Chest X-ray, AP view. Patient: 66 years old, sex M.
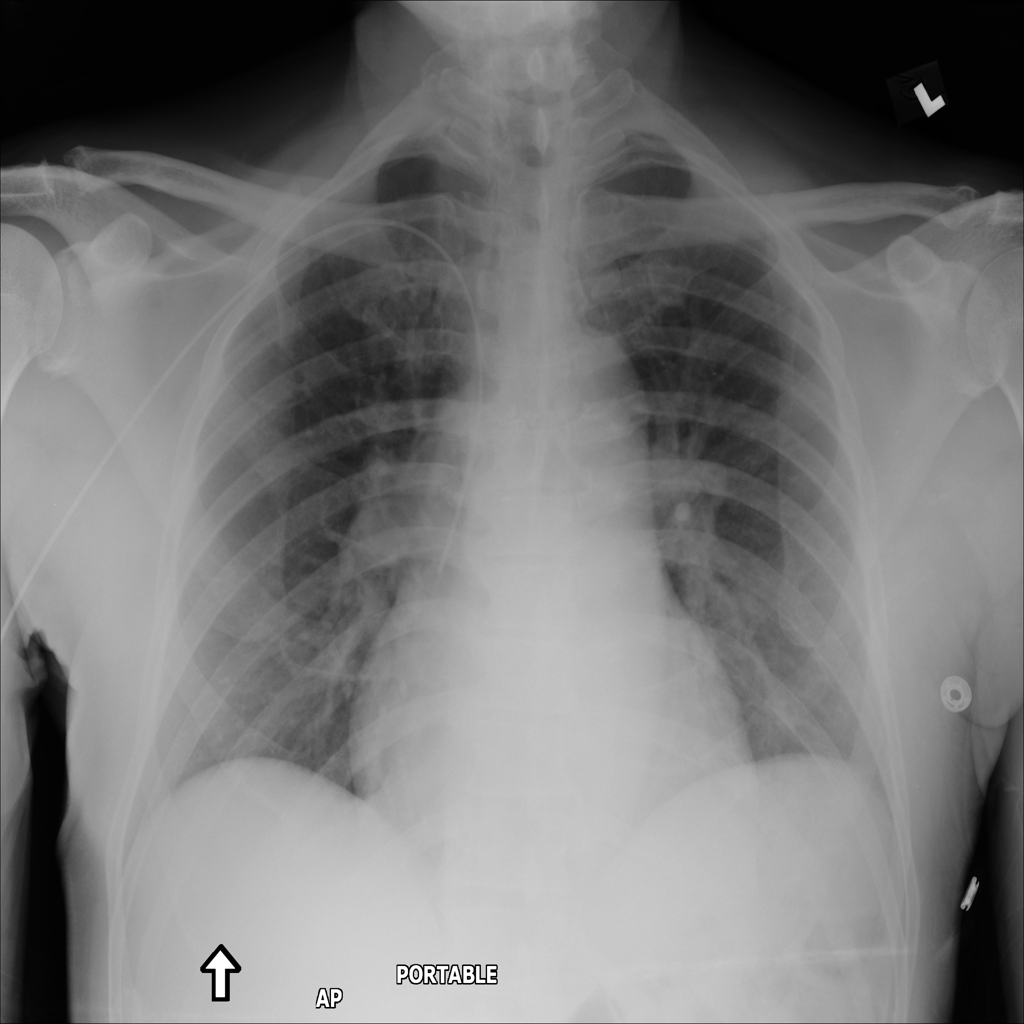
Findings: No Finding